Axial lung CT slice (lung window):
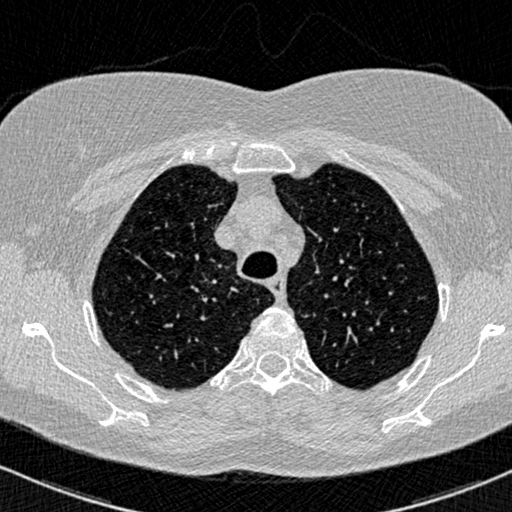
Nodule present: no